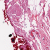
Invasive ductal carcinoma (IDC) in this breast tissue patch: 0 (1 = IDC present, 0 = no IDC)